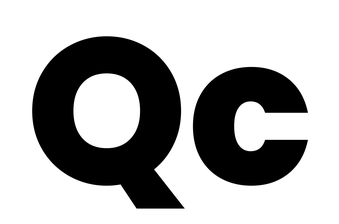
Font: Poppins-ExtraBold